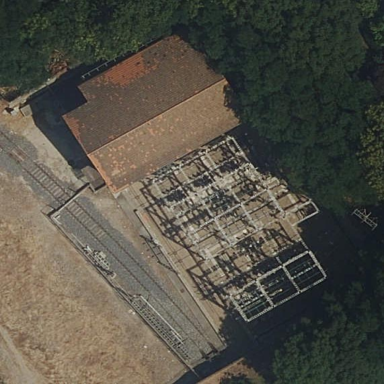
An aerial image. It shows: Power substation.